Question: I wrote a Windows Service in c# (VS2008) and now trying to install it (My project's name is MyProject).
I am following the steps on the article <URL>
and when I get to the highlighted step:

I cannot see "MyNewService". I can only see "MyProject.project"
What am I missing?
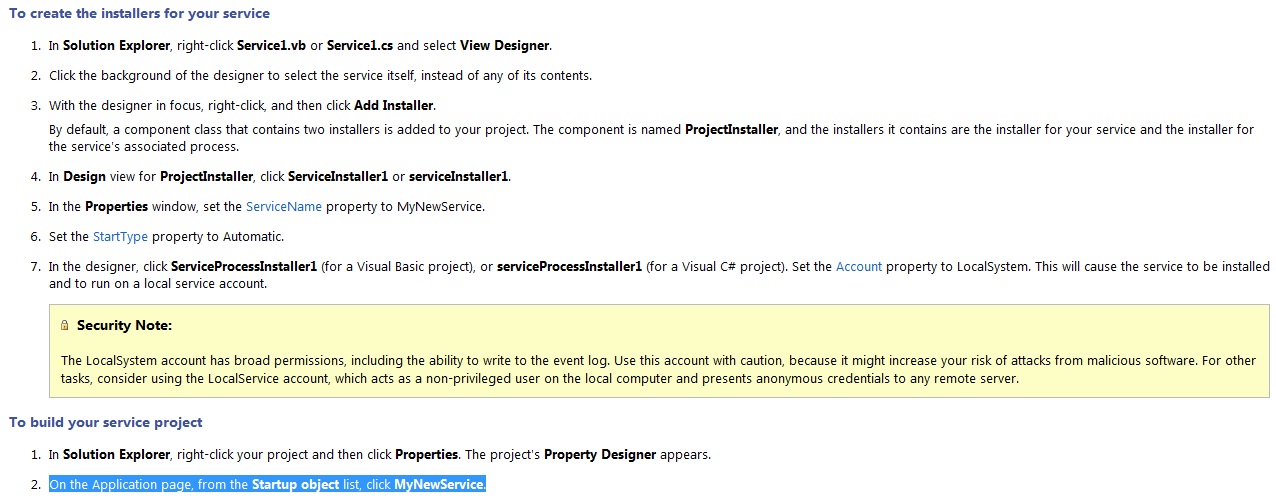
Answer: If you will encounter problems installing Windows Service with <URL>
I used <URL> and it worked well!
Hope it will help you too!